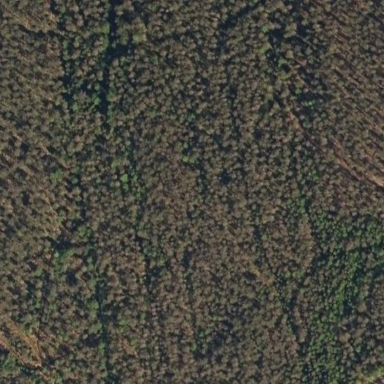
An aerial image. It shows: Needle-leaved woodland.